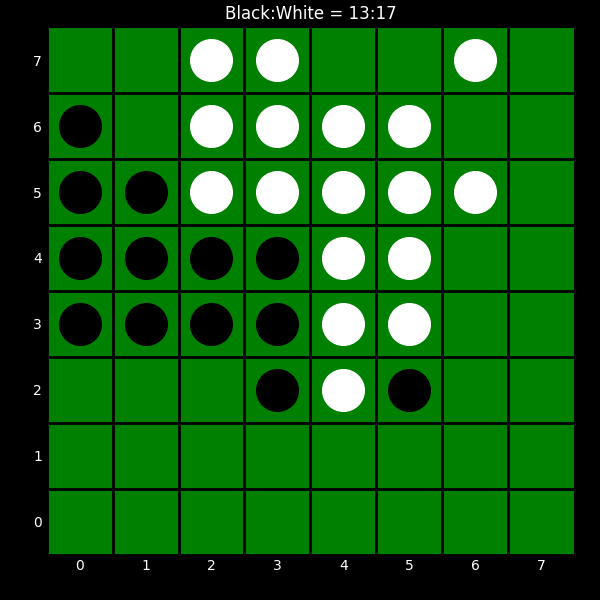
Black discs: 13
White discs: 17